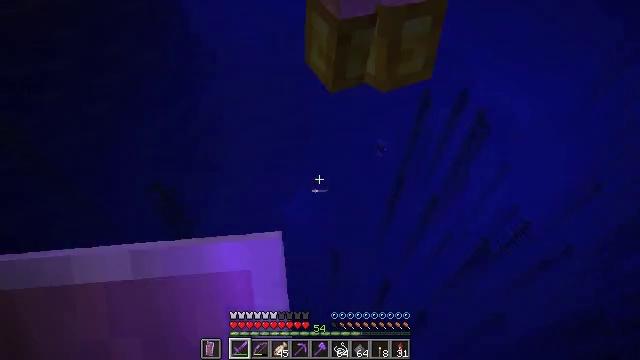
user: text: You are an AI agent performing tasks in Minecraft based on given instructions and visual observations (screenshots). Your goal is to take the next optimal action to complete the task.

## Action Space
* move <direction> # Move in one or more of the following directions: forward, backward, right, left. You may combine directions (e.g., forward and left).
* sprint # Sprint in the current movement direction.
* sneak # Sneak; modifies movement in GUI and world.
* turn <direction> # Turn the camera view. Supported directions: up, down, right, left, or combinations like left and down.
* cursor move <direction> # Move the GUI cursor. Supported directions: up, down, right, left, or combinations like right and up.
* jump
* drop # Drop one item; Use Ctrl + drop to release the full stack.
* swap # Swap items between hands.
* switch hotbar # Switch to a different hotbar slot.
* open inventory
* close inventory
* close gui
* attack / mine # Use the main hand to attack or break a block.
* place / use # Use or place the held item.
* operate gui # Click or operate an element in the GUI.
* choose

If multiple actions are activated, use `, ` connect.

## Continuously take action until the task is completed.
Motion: motion action
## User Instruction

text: Combat enemy.
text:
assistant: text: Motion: no_op